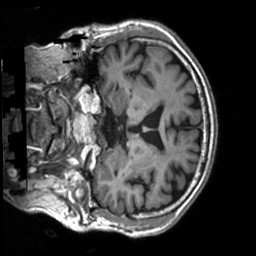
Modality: T1w
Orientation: coronal
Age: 71
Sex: male
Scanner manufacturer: siemens
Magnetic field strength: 3 T
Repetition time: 2.5 s
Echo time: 0.00248 s